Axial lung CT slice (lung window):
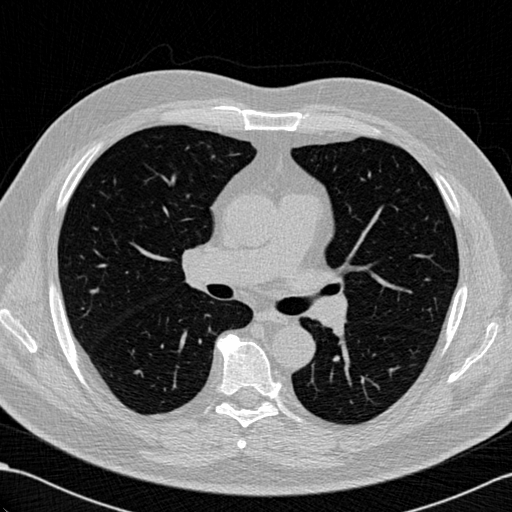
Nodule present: no